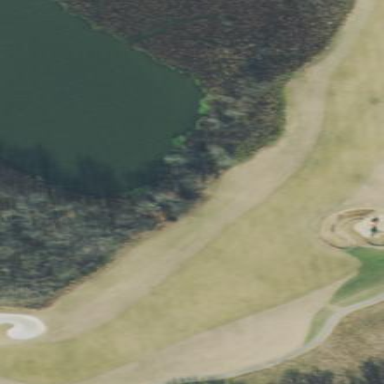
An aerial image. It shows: Golf fairway surrounded by grass.